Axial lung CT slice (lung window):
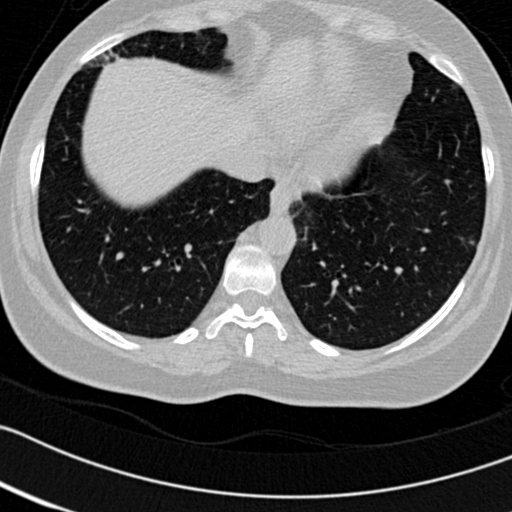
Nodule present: no